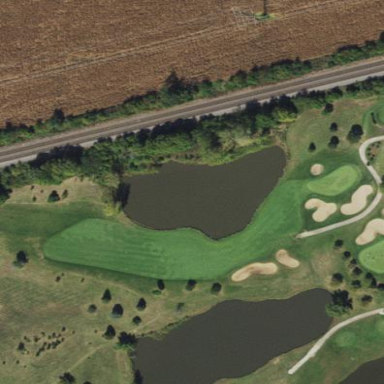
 located within golf course as water hazard."